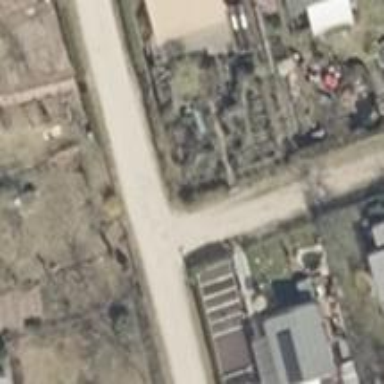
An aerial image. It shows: Road leading to allotments.